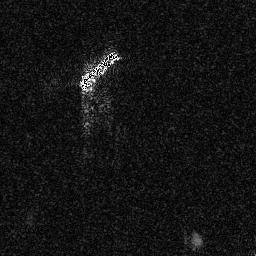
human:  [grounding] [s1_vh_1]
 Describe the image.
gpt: In the satellite image, there is  <ref>1 large ship </ref> <box>[[30, 18, 46, 35, 0]]</box> located at top.